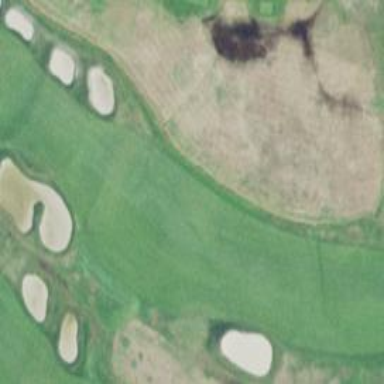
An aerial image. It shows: View of golf hole.